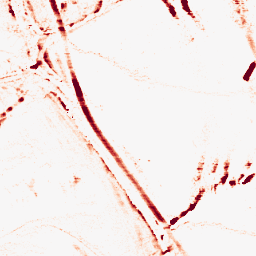
Category: morphological
Decomposition family: morphological_rect
Decomposition parameters: operation: opening
width: 10
height: 3
Upsampling method: linear_exact
Upsampling parameters: scale: 4
Upsampling scale: 4